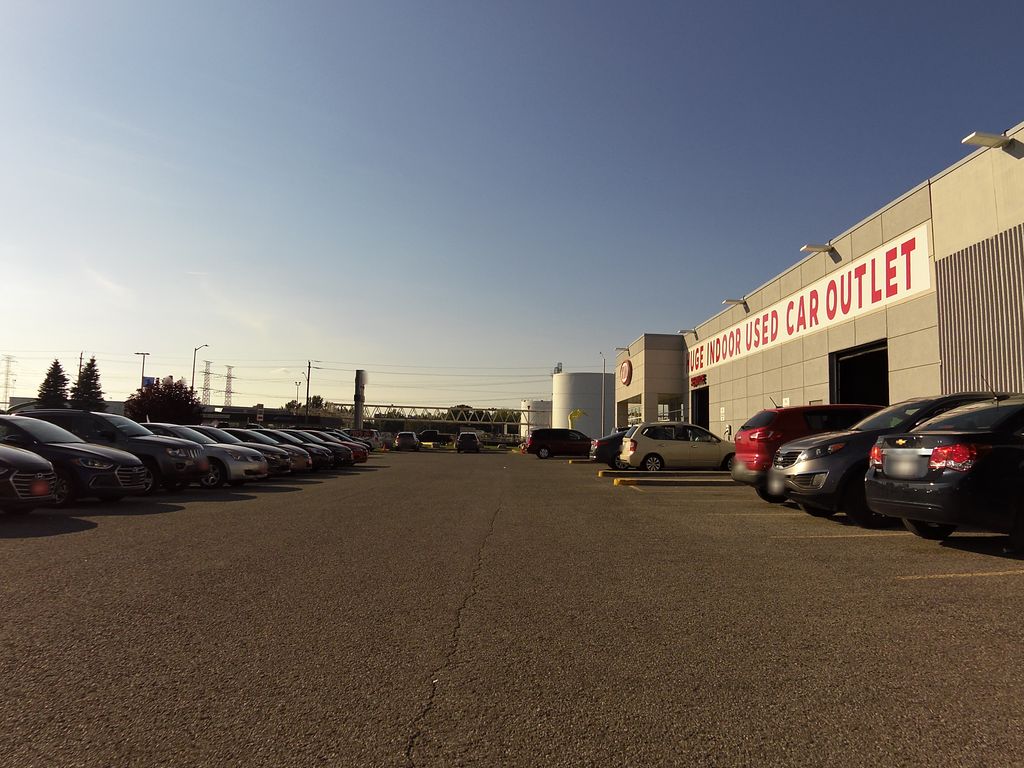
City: ottawa-gatineau